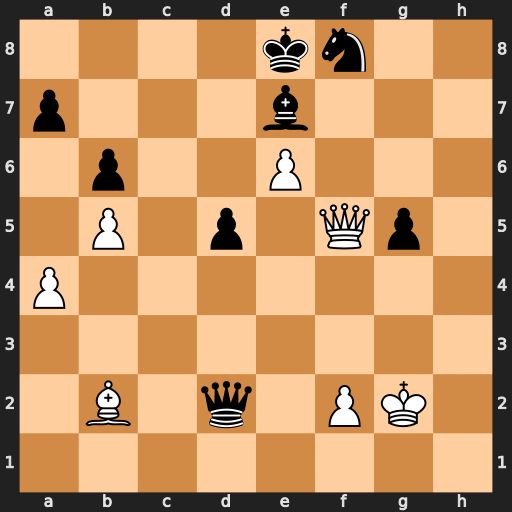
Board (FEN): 4kn2/p3b3/1p2P3/1P1p1Qp1/P7/8/1B1q1PK1/8
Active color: w
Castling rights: -
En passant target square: -
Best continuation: Qf7+ Kd8 Bf6 Ng6 Bxe7+ Nxe7 Qf8+ Kc7 Qxe7+